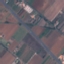
Land use / land cover: Highway